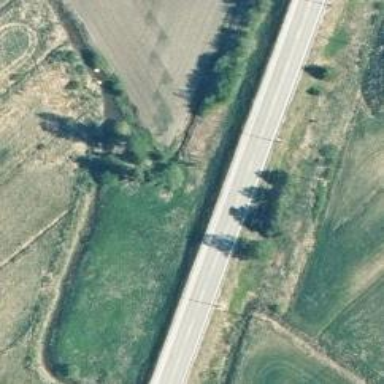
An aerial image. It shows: Secondary road with asphalt surface.